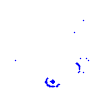
Particle: proton